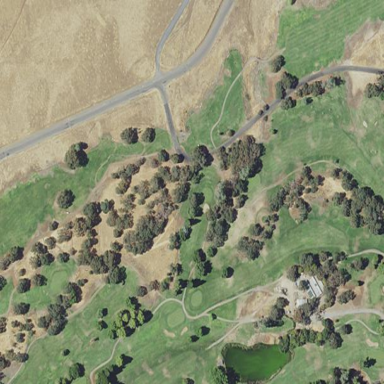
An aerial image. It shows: Golf course.